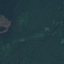
Label: Forest